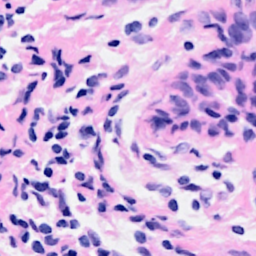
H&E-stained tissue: Breast